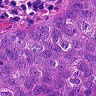
Metastatic tissue present: yes